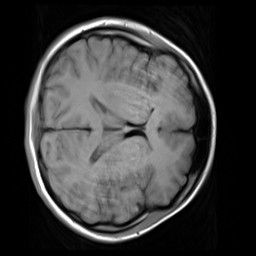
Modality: T1w
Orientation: axial
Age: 20
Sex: female
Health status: healthy
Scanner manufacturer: siemens
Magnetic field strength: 3 T
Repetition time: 4.1 s
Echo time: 0.0085 s